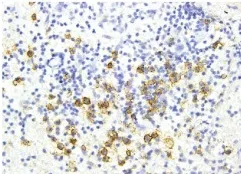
Histopathology and immunohistochemistry manifestations of hypothalamitis in patient No. , CD138.
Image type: pathology (immunostaining)